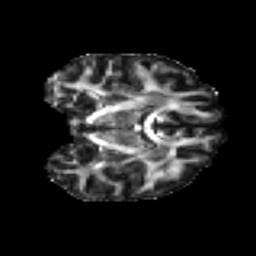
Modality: FA
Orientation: coronal
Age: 21
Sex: female
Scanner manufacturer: ge
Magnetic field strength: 3 T
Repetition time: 7.8 s
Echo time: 0.0607 s